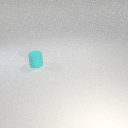
small cyan rubber cylinder